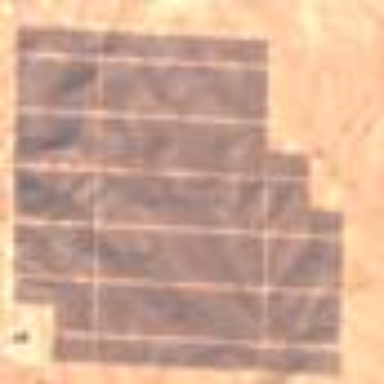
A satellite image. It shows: Solar photovoltaic power plant surrounded by fence.